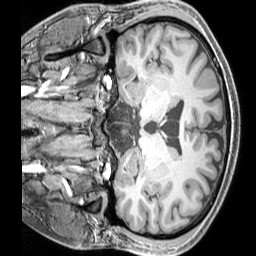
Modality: T1w
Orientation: coronal
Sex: male
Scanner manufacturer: siemens
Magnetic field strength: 3 T
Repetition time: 2.3 s
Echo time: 0.00226 s